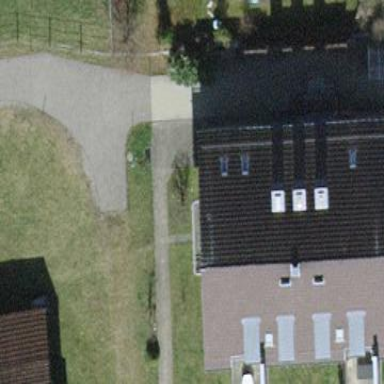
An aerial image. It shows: View of apartment building.